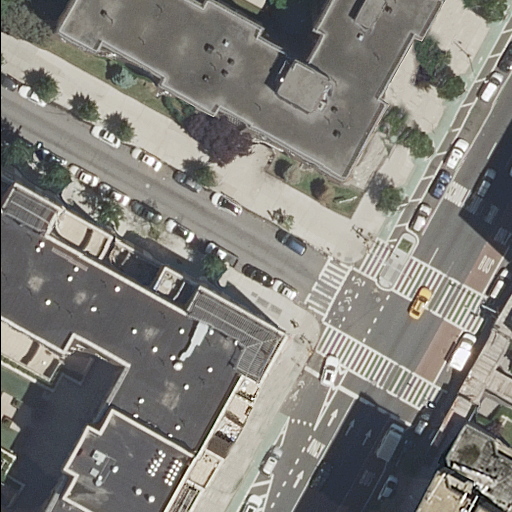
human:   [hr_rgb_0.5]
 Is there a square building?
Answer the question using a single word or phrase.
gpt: no

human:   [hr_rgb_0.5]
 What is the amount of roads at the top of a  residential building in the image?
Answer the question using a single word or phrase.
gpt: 15

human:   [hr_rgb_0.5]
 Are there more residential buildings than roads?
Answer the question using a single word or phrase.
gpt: no

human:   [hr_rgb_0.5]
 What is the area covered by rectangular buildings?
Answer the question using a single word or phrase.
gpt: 906m2

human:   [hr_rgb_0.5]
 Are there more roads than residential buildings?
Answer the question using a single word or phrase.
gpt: yes

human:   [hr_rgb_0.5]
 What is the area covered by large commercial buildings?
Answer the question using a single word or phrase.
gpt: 0m2

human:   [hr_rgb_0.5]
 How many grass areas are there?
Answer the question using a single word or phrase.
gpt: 0

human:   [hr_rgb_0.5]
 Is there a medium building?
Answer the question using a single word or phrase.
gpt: no

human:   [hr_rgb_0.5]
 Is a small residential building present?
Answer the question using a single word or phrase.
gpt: yes

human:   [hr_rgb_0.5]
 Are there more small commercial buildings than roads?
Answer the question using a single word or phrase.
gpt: no

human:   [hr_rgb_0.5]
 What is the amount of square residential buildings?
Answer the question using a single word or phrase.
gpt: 0

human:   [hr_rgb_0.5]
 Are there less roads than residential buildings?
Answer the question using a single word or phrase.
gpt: no

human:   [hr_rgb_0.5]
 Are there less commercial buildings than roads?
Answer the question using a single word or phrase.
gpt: yes

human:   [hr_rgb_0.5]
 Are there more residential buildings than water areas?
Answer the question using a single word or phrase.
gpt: yes

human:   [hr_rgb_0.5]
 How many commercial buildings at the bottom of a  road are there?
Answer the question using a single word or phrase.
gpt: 0

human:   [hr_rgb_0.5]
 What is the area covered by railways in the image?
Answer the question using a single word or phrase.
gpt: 0m2

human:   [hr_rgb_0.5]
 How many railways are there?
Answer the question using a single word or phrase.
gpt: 0

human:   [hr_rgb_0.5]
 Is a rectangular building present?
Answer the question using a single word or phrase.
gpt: yes

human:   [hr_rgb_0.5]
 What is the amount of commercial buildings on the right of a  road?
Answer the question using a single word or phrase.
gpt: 0

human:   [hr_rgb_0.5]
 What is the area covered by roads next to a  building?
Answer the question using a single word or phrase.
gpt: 0m2

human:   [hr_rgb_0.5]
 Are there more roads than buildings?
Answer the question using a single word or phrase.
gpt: yes

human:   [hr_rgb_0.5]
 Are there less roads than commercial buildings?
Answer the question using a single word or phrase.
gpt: no

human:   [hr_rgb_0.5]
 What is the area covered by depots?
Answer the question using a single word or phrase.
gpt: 0m2

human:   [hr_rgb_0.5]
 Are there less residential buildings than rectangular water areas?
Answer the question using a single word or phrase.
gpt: no

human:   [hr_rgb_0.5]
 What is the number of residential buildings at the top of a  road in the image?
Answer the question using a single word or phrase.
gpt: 1

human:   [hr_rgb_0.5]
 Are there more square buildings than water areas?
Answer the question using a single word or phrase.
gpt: no

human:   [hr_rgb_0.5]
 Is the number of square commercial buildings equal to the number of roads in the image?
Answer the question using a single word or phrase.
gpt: no

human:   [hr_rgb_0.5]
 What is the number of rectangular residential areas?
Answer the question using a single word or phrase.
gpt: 0

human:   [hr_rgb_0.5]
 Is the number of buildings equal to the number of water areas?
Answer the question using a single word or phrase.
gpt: no

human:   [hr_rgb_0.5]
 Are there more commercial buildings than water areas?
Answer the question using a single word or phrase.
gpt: no

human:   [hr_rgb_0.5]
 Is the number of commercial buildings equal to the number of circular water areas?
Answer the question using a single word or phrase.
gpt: yes

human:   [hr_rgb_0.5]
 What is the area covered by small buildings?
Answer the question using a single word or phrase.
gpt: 52m2

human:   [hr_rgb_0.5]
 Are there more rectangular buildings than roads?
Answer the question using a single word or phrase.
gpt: no

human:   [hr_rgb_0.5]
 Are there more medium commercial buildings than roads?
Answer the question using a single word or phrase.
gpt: no

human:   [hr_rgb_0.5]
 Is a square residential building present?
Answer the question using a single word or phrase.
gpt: no

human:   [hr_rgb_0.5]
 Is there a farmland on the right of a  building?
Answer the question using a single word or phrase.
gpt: no